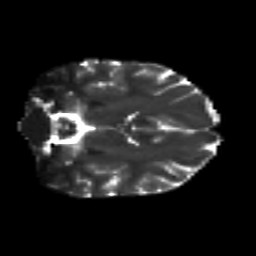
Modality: T2w
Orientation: coronal
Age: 18
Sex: female
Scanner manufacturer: siemens
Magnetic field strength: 3 T
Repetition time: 8.8 s
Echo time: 0.085 s